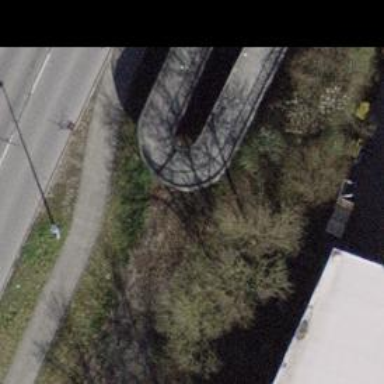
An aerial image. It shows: Asphalt steps with ramp.